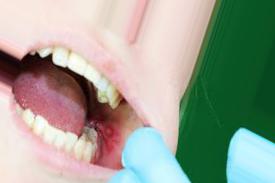
Condition: Mouth Ulcer